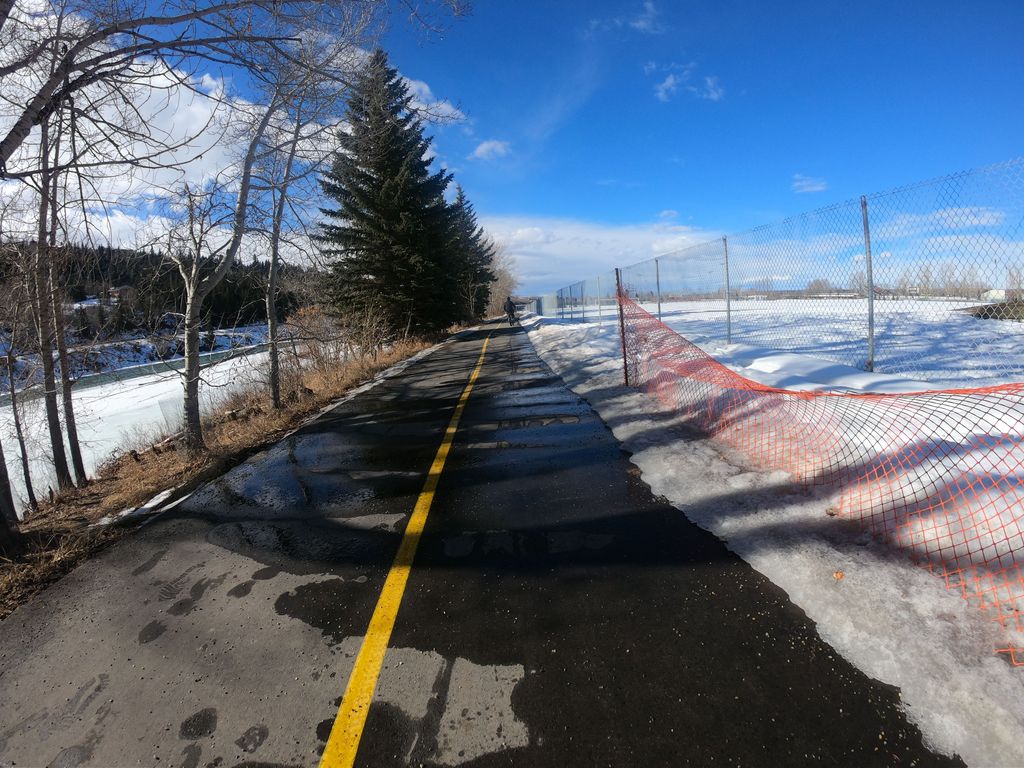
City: calgary